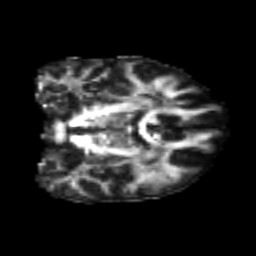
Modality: FA
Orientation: coronal
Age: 21
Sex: female
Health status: healthy
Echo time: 0.074 s